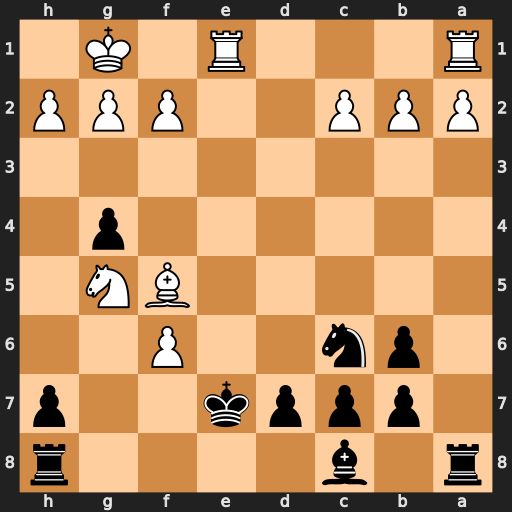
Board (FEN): r1b4r/1pppk2p/1pn2P2/5BN1/6p1/8/PPP2PPP/R3R1K1
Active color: b
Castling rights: -
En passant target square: -
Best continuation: Kxf6 Bxg4 Kxg5